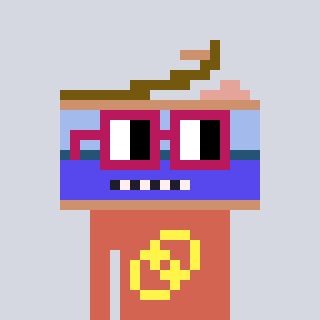
a pixel art character with square dark red glasses, a canned ham-shaped head and a peachy-colored body on a cool background